Chest X-ray:
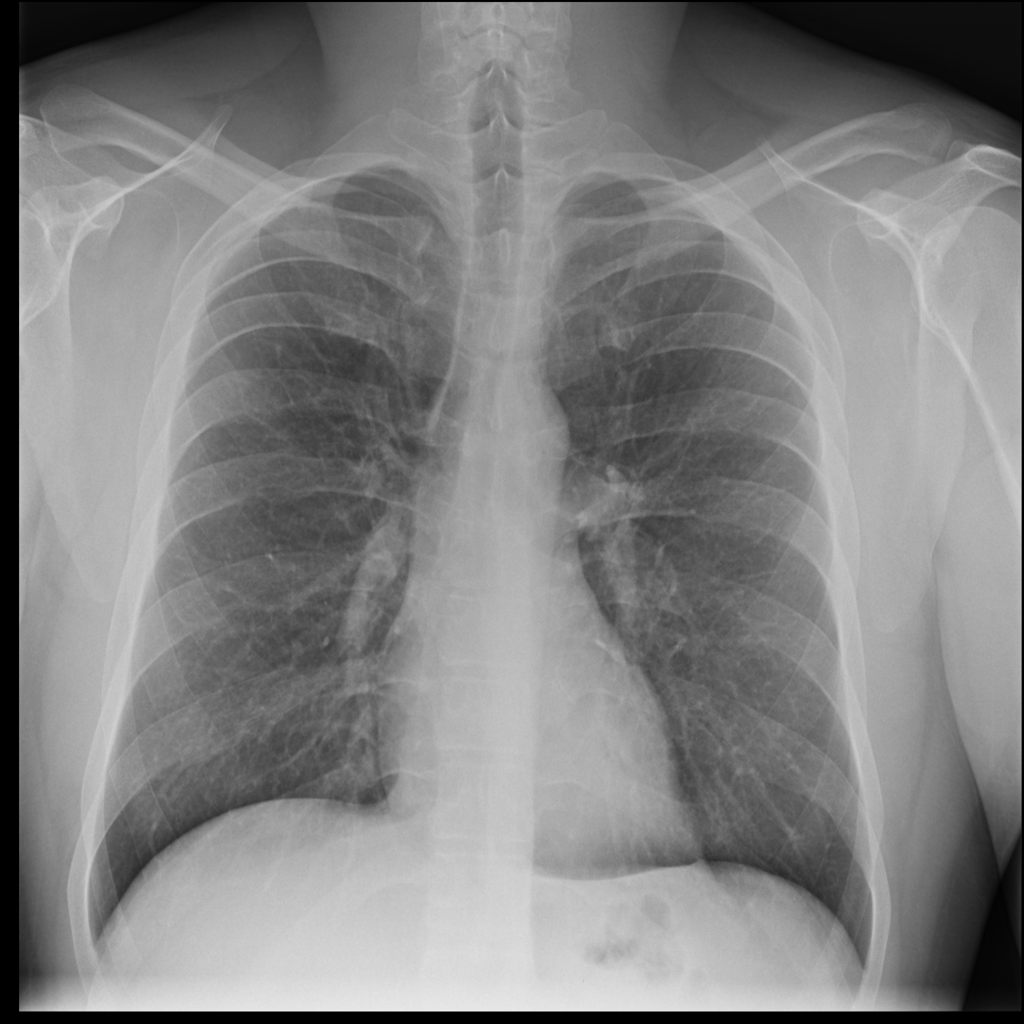
No abnormal finding: yes